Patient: sex F, age 77
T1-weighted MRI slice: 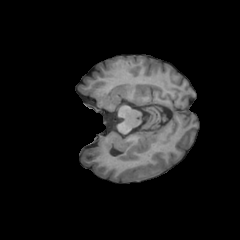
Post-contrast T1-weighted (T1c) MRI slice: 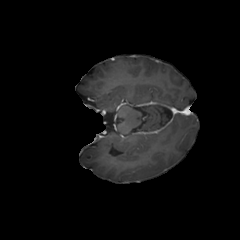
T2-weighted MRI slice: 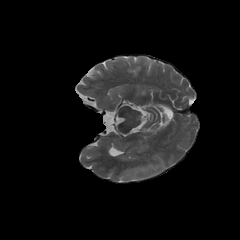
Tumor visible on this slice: no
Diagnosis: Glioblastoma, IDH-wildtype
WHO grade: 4